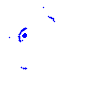
Particle: pion